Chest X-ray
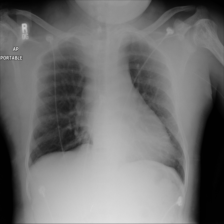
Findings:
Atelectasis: negative
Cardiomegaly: positive
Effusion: negative
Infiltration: negative
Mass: negative
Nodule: negative
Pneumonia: negative
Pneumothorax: negative
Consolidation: negative
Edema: negative
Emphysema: negative
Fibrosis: negative
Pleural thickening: negative
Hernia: negative